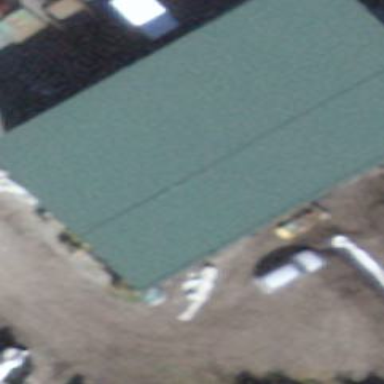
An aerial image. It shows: Industrial building.